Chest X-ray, PA view. Patient: 61 years old, sex F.
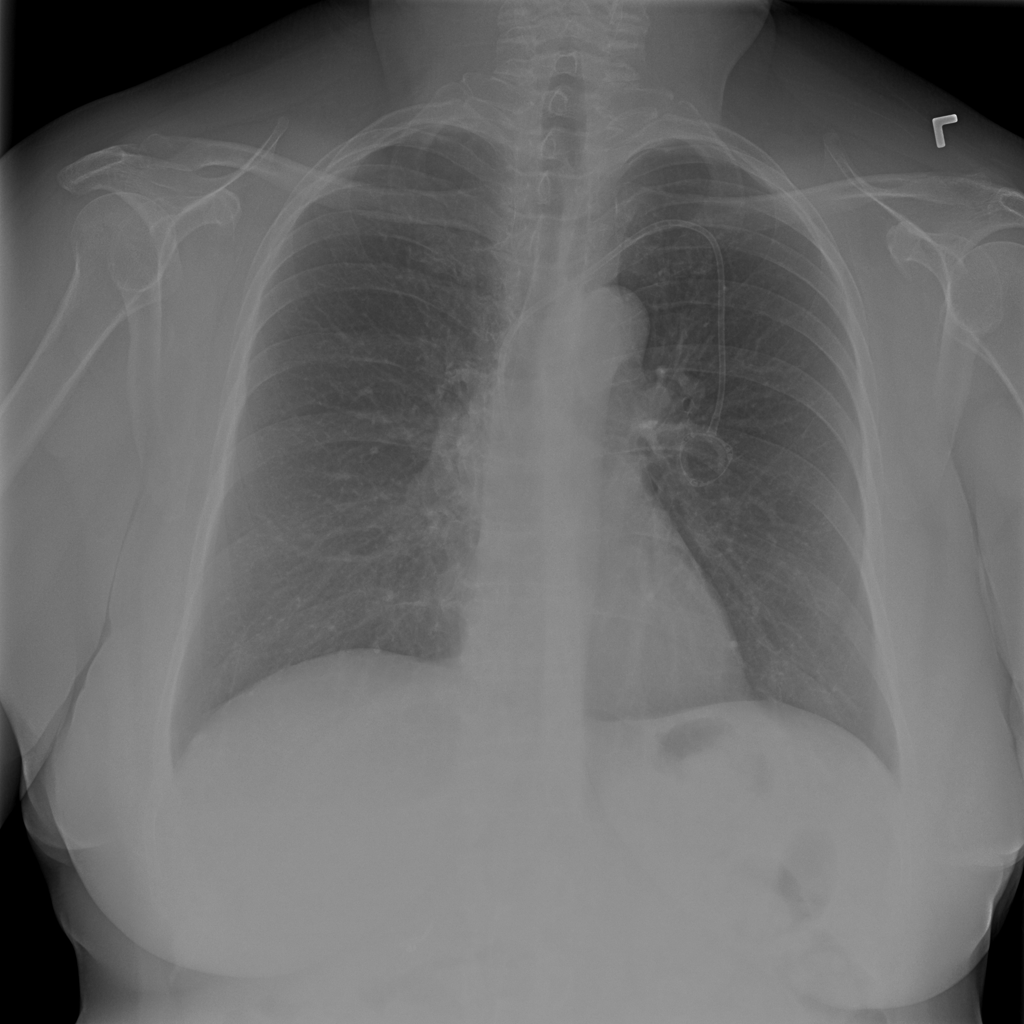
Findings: No Finding